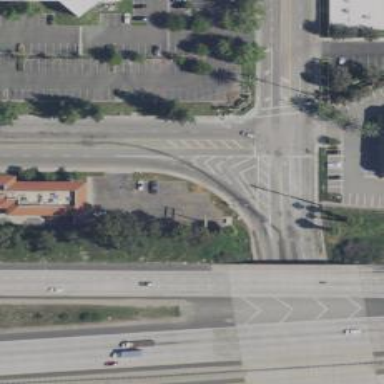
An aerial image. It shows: Asphalt road with secondary link designation.